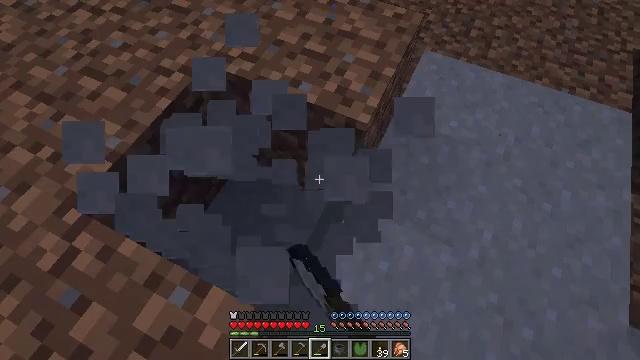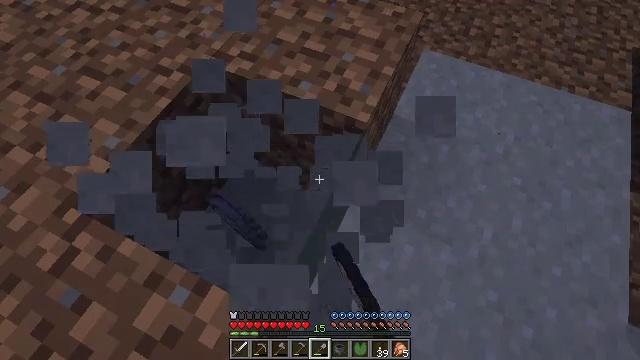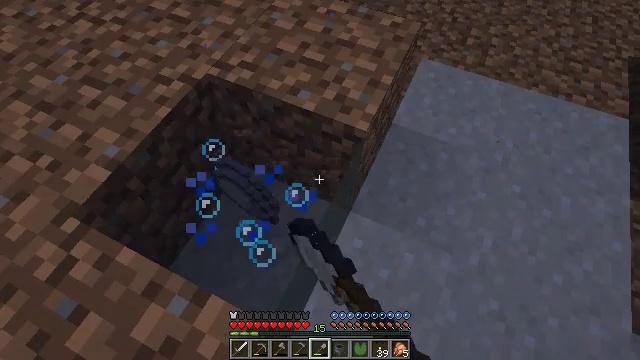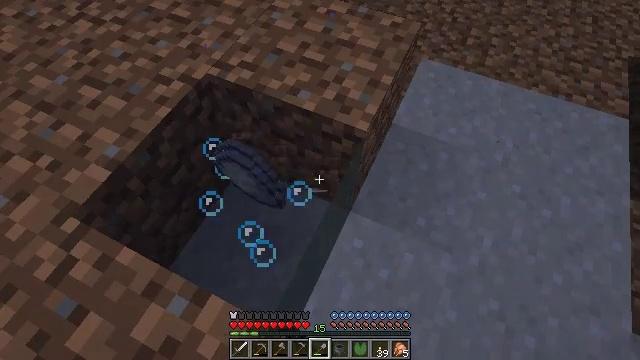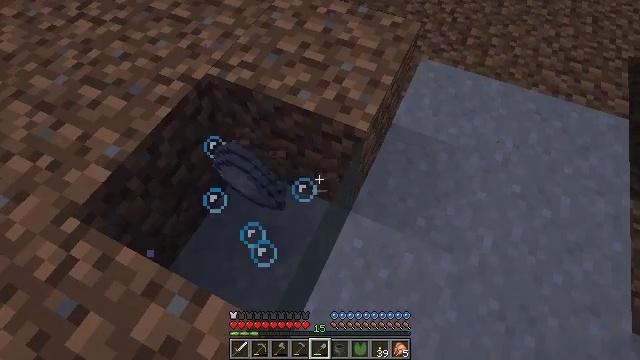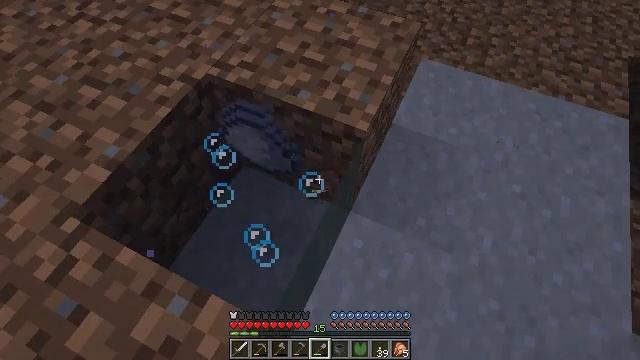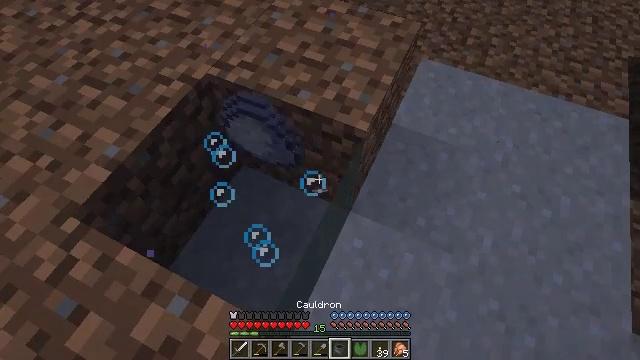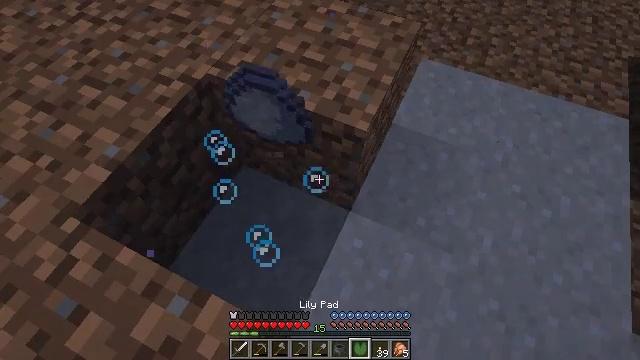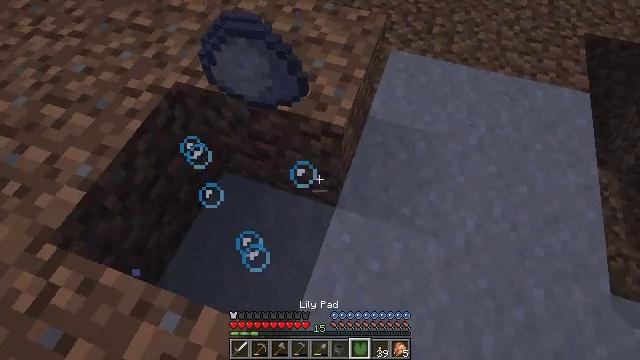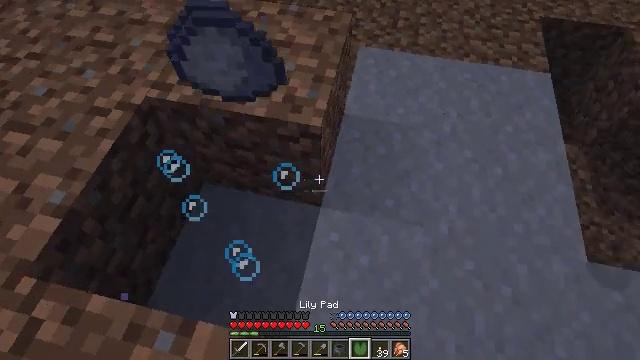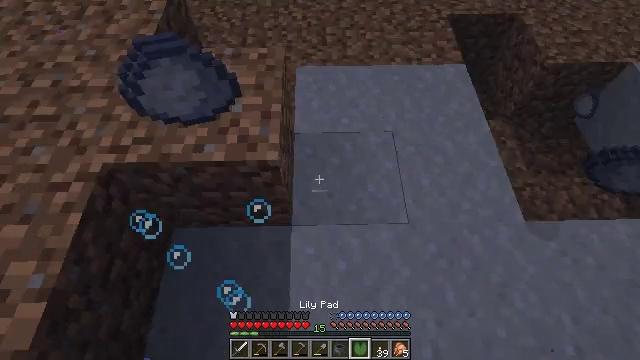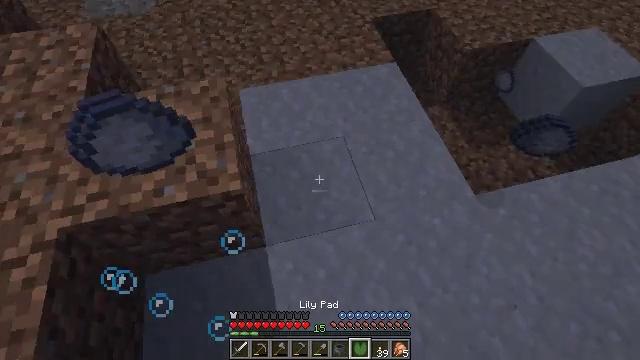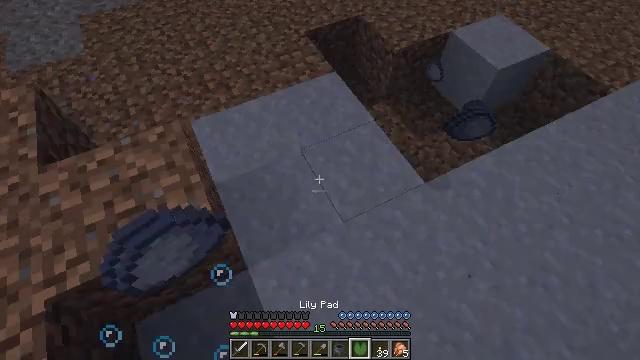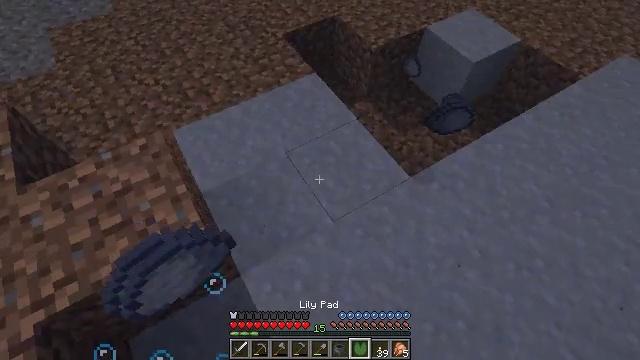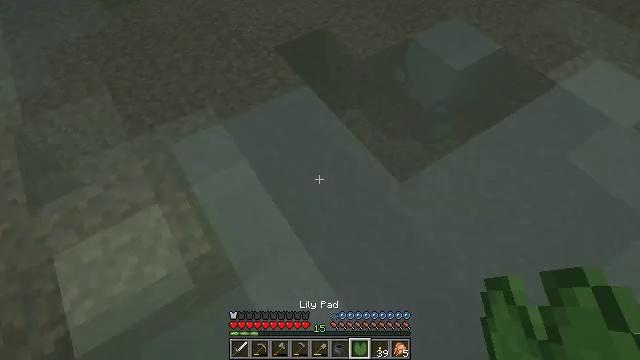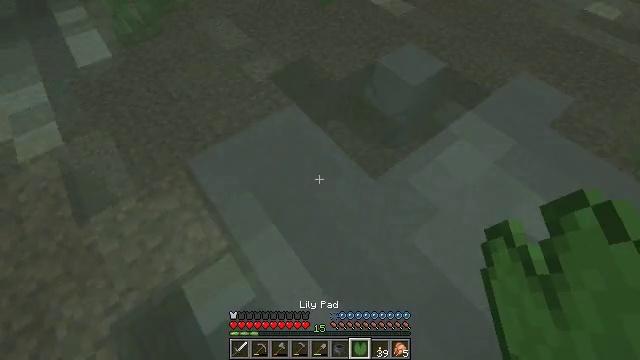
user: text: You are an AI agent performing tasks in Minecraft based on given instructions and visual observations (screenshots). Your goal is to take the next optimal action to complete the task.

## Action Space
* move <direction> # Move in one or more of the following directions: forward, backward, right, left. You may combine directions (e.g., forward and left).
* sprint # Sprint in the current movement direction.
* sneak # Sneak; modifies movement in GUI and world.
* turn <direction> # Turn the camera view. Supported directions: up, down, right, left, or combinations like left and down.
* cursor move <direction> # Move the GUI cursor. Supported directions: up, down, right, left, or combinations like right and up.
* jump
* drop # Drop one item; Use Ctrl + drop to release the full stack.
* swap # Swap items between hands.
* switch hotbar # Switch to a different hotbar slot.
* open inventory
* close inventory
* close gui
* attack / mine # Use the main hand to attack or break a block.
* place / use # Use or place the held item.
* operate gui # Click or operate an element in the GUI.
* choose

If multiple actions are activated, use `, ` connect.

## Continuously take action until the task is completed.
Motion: motion action
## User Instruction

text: Harvest the lily pad from the surface of water.
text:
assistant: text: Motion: sneak, attack / mine, jump
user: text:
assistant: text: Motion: sneak, turn up, attack / mine, jump
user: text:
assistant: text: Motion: sneak, jump
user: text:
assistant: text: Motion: sneak, jump
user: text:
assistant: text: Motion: sneak, jump
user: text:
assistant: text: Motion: sneak, jump
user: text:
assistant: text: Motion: sneak, jump
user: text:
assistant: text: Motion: sneak, turn right, jump
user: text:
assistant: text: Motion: turn right, jump
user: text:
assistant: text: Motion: turn right and up, jump
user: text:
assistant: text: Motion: turn right and up, jump
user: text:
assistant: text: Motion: turn right, jump
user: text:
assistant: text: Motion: turn right, jump
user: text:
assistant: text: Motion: turn right, jump
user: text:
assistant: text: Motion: turn right, jump
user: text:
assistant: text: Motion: turn right, jump
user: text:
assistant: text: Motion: turn right, jump
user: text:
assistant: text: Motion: turn right and down, jump
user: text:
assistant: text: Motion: turn right and down, jump
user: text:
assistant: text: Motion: turn right and down, jump
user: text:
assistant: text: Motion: jump
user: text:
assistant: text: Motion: jump
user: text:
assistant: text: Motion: jump
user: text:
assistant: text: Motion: use / place, jump
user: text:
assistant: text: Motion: use / place, jump
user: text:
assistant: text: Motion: use / place, jump
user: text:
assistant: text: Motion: jump
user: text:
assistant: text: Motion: jump
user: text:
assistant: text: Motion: jump
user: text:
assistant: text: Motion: move forward, turn right and up, jump